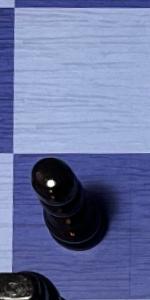
Label: Pawn_Black